Question: I'm trying to set up a simple layout for my homepage.
This is how I want it to look like:

Unfortunately, I've difficulties specifying the size for the 'main' div. I want it to expand dynamically, both the height and the width. So it should "fill" the rest of the content, not filled by 'menu' and 'footer'.
HTML:
'''
<body>
<div class="container">
<div class="nav">
<ul>
<li>Link 1</li>
<li>Link 2</li>
<li>Link 3</li>
</ul>
</div>
<div class="main">
Text...
</div>
<div class="footer">
Footer
</div>
</div>
</body>
'''
CSS:
'''
.nav, .content{
display: inline-block;
vertical-align: top;
}
.nav{
width: 200px;
background-color: #ccc;
}
.main{
height: 100%; /* something like 100% - 50px (height of footer) */
width: 100%; /* something like 100% - 200px (width of menu) */
overflow: hidden;
background-color: #aabbcc;
}
.footer{
background-color: #ff9999
}
'''
You can find an example here: <URL>
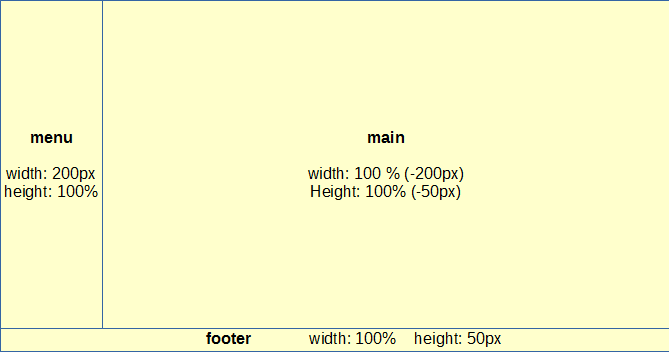
Answer: First at all reset:
'''
* {margin:0;padding:0}
'''
After use '100%' on 'body, html' tags and main container '.container':
'''
html,body, .container {
height:100%;
}
'''
Then use 'calc()' to set the dimensions, like:
'''
.main{
height: calc(100% - 50px);
width: calc(100% - 200px);
overflow: hidden;
background-color: #aabbcc;
}
'''
### DemoFiddle